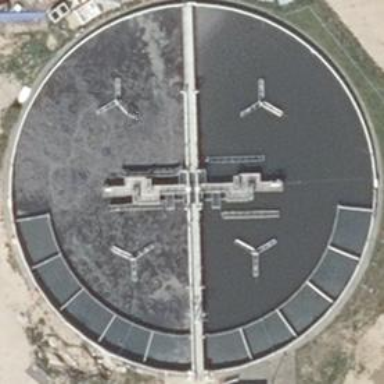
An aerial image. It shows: Body of wastewater.